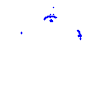
Particle: proton